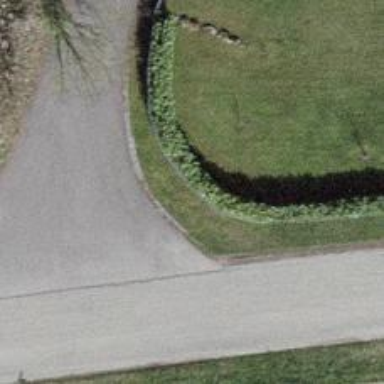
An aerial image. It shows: Hedge barrier.